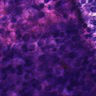
Metastatic tissue present: yes